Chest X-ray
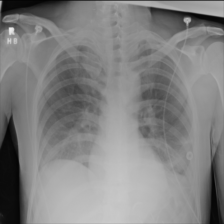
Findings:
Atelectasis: positive
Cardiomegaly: negative
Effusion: positive
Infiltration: negative
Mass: negative
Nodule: negative
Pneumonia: negative
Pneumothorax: negative
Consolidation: negative
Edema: negative
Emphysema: negative
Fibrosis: negative
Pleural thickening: negative
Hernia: negative